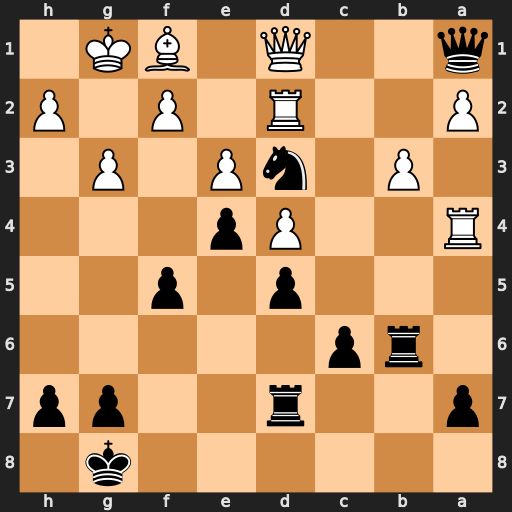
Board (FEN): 6k1/p2r2pp/1rp5/3p1p2/R2Pp3/1P1nP1P1/P2R1P1P/q2Q1BK1
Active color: b
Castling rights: -
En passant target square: -
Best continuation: Qxd1 Rxd1 Nb2 Rc1 Nxa4